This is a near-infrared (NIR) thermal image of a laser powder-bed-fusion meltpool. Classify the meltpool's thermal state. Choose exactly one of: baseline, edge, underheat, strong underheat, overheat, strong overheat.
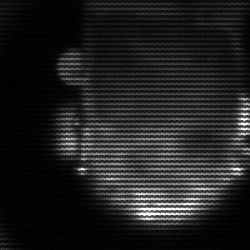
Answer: baseline